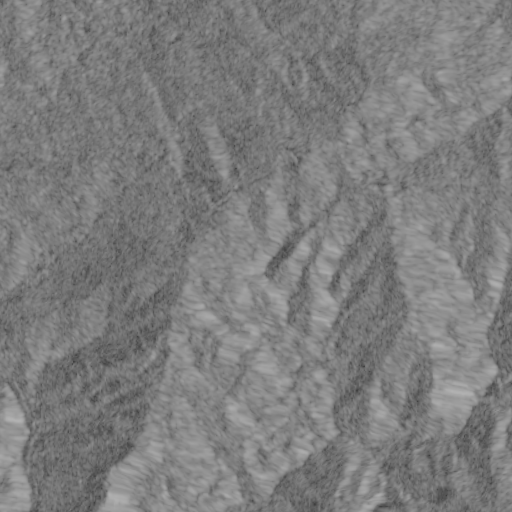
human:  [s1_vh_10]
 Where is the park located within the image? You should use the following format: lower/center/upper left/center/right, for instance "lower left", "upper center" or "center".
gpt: The park is located in the upper left of the image.
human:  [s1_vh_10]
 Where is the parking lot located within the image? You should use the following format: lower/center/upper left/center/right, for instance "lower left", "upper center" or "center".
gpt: The parking lot is located in the upper left of the image.
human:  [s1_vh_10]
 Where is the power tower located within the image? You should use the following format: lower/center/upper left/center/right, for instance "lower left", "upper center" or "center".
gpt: The power tower is located in the right of the image.
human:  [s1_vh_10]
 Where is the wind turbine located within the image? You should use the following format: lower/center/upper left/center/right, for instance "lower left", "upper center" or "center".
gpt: The wind turbine is located in the upper left of the image.
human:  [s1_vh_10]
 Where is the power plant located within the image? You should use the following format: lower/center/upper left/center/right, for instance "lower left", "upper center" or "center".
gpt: There is no power plant in the image.

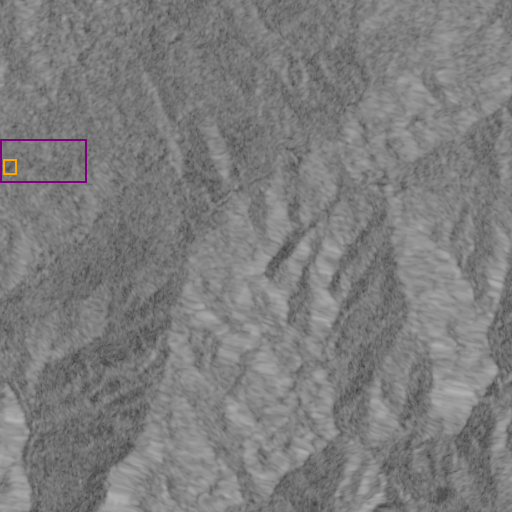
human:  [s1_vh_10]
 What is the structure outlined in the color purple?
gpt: The structure outlined in purple is a park.
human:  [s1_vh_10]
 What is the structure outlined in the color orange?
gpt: The structure outlined in orange is a parking lot.
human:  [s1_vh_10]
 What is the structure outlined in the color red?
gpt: There is no red outline.